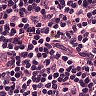
Metastatic tissue present: no